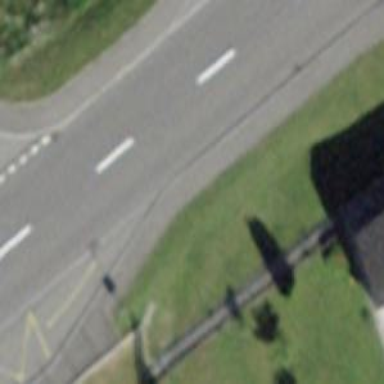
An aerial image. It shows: Bus stop with platform for public transport.